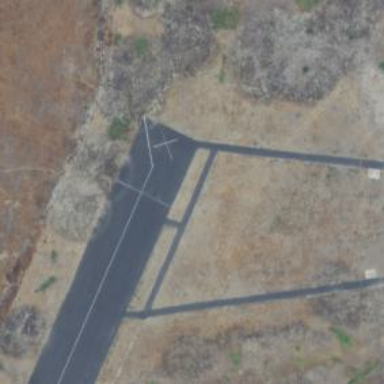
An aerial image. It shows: View of taxiway at the airport.